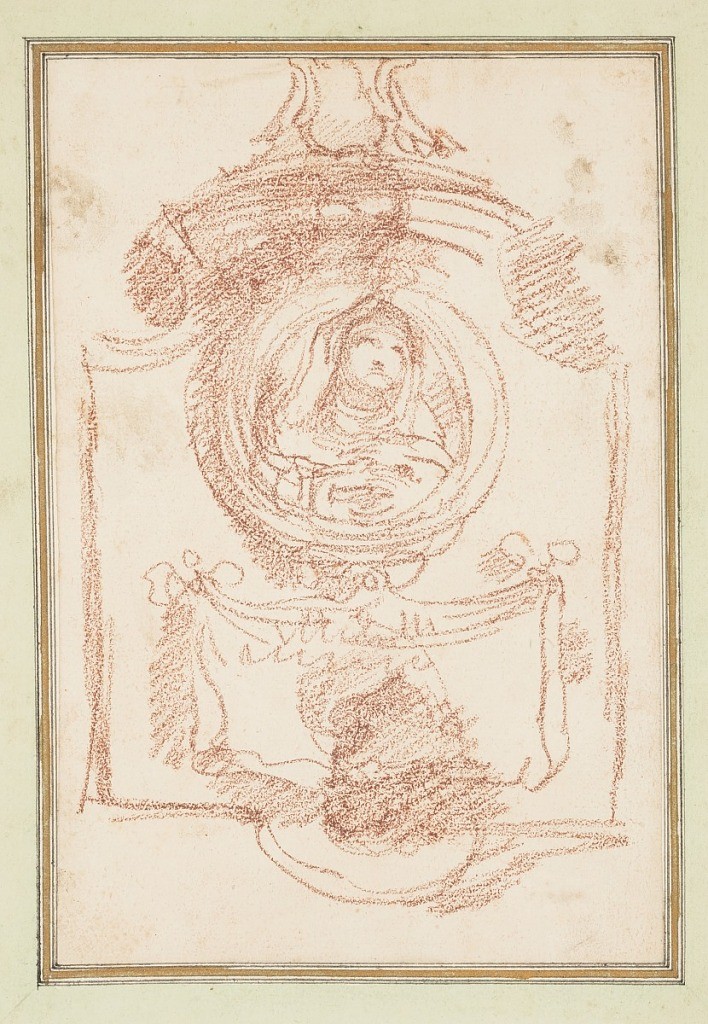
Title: Tomb decoration with portrait
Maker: Jean-Robert Ango, French, active in Rome 1759 –1770, d. 1773
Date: ca. 1759–70
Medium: Red chalk on paper
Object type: Drawing
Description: Tomb decoration with portrait of deceased and a place for an inscription below.